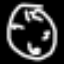
Label: clock